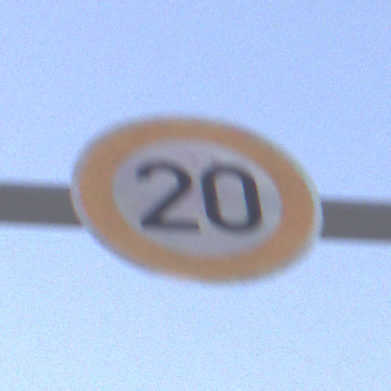
Verkehrszeichen: Geschwindigkeit20
Umgebung: Outdoor, RoadRail
Tageszeit: SunriseSunset
Wetter: PartlyCloudy
Licht: Natural
Jahreszeit: NotSpecified
Kontrast: LowContrast